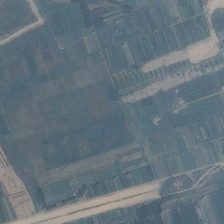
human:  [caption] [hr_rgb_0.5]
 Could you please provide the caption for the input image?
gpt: a curved yellow river is in many pieces of green farmlands .

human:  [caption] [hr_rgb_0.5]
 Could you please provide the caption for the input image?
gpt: a curved yellow river is in many pieces of green farmlands .

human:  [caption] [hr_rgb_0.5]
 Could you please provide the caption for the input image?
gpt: a curved yellow river is in many pieces of green farmlands .

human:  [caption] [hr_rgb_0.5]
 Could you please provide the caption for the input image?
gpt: a curved yellow river is in many pieces of green farmlands .

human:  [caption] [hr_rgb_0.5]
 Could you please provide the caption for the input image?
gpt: a curved yellow river is in many pieces of green farmlands .